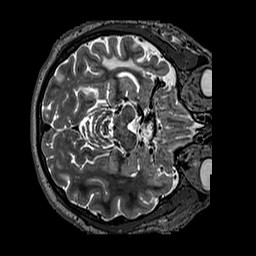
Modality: T2w
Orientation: axial
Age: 56
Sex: male
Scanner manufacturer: siemens
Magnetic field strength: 3 T
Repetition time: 3.2 s
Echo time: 0.567 s